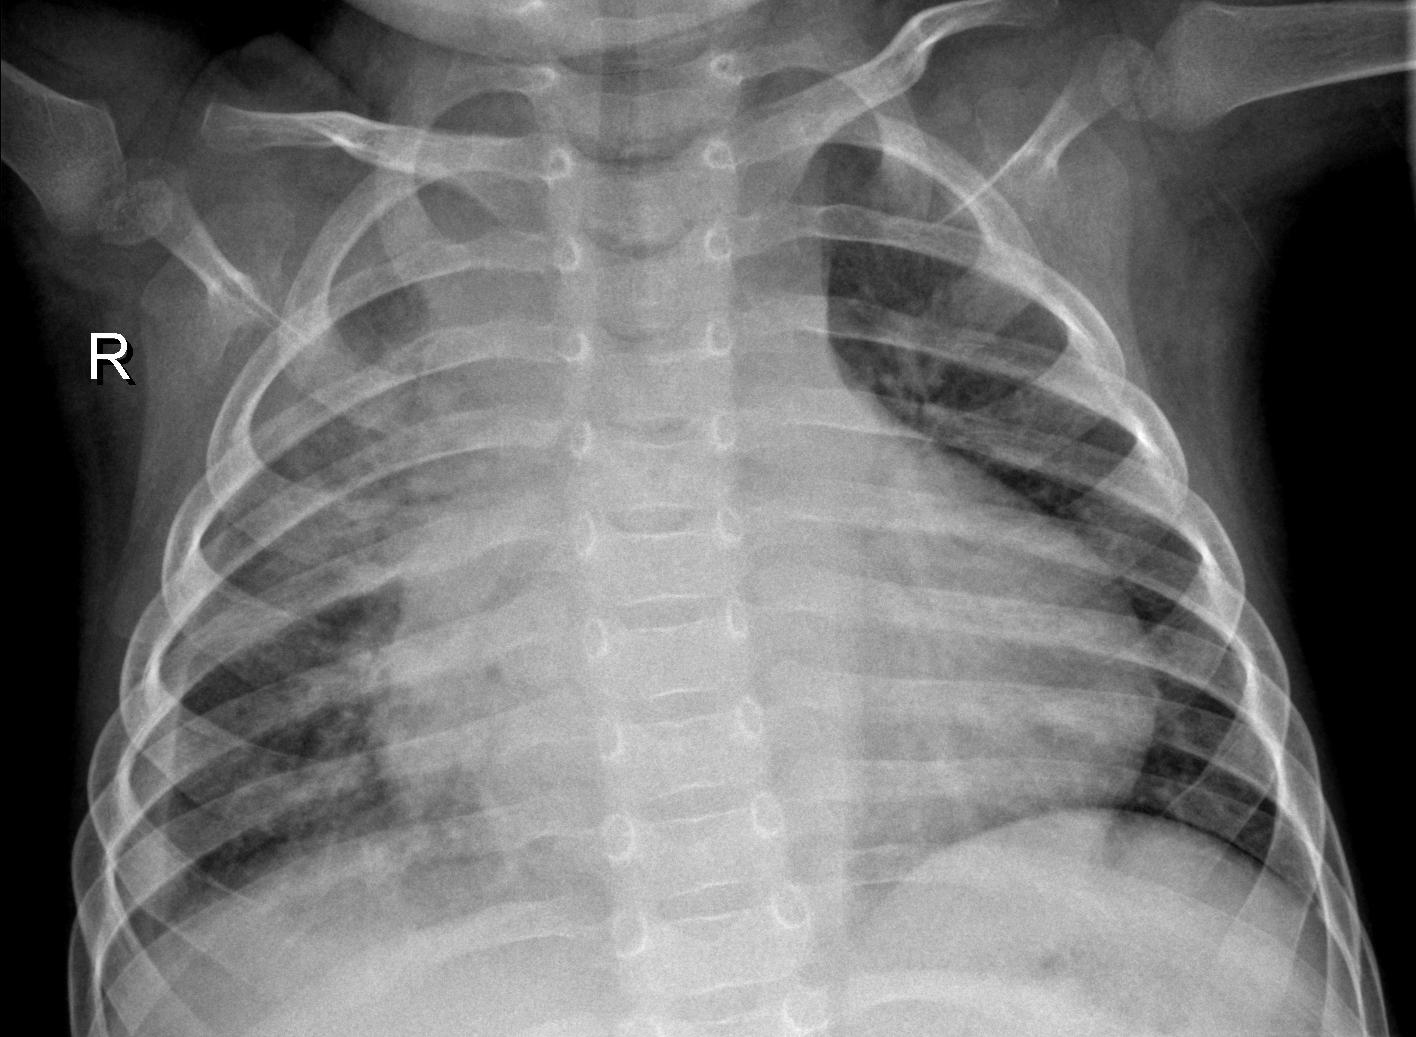
Diagnosis: PNEUMONIA